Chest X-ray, PA view. Patient: 50 years old, sex M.
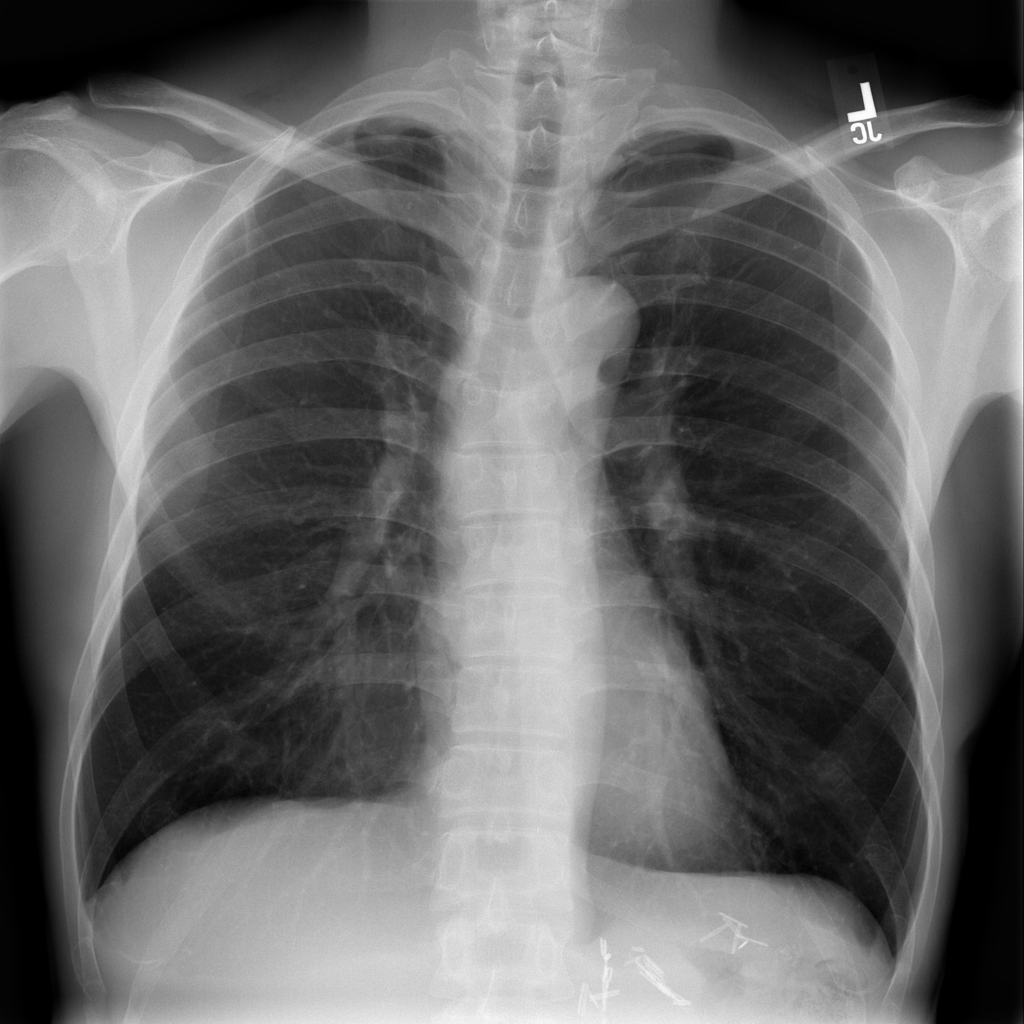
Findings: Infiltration